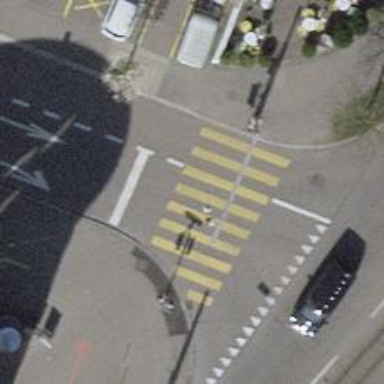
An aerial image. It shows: Road with traffic signals and zebra crossing marked by zebra lines.